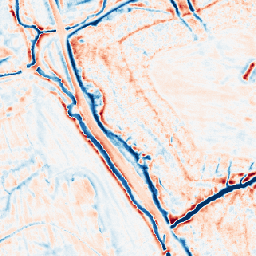
Category: edge_preserving
Decomposition family: bilateral
Decomposition parameters: d: 15
sigma_color: 25
sigma_space: 25
Upsampling method: area
Upsampling parameters: scale: 8
Upsampling scale: 8